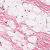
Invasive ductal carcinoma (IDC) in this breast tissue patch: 0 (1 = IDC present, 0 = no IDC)